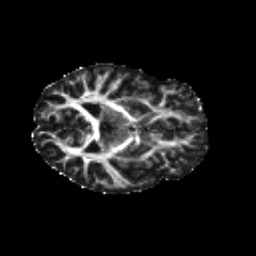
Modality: FA
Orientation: axial
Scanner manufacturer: siemens
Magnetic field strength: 3 T
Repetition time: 4.16 s
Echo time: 0.0806 s